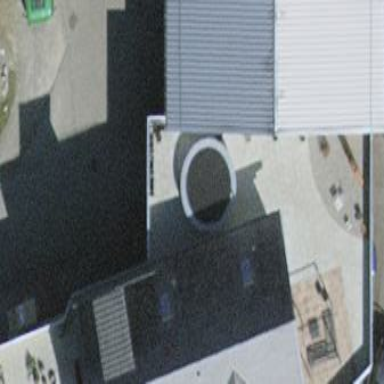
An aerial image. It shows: Building with flat roof.